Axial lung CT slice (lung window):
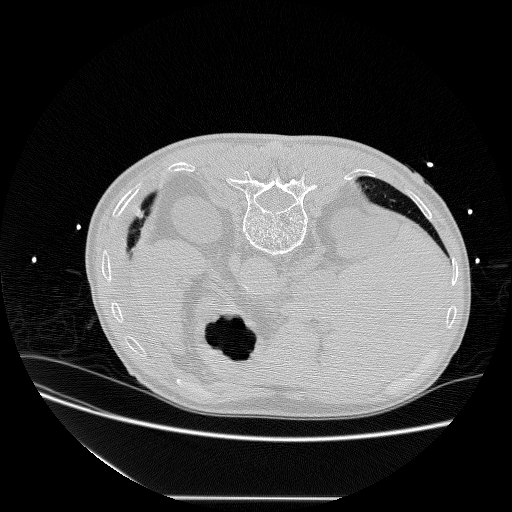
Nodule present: no